Question: I tried to change my character set with the project defaults but when I access the property page on my project and I go the general section in the configuration properties, it doesn't show the project defaults. Do you know any way to fix it so that I can edit my character set?

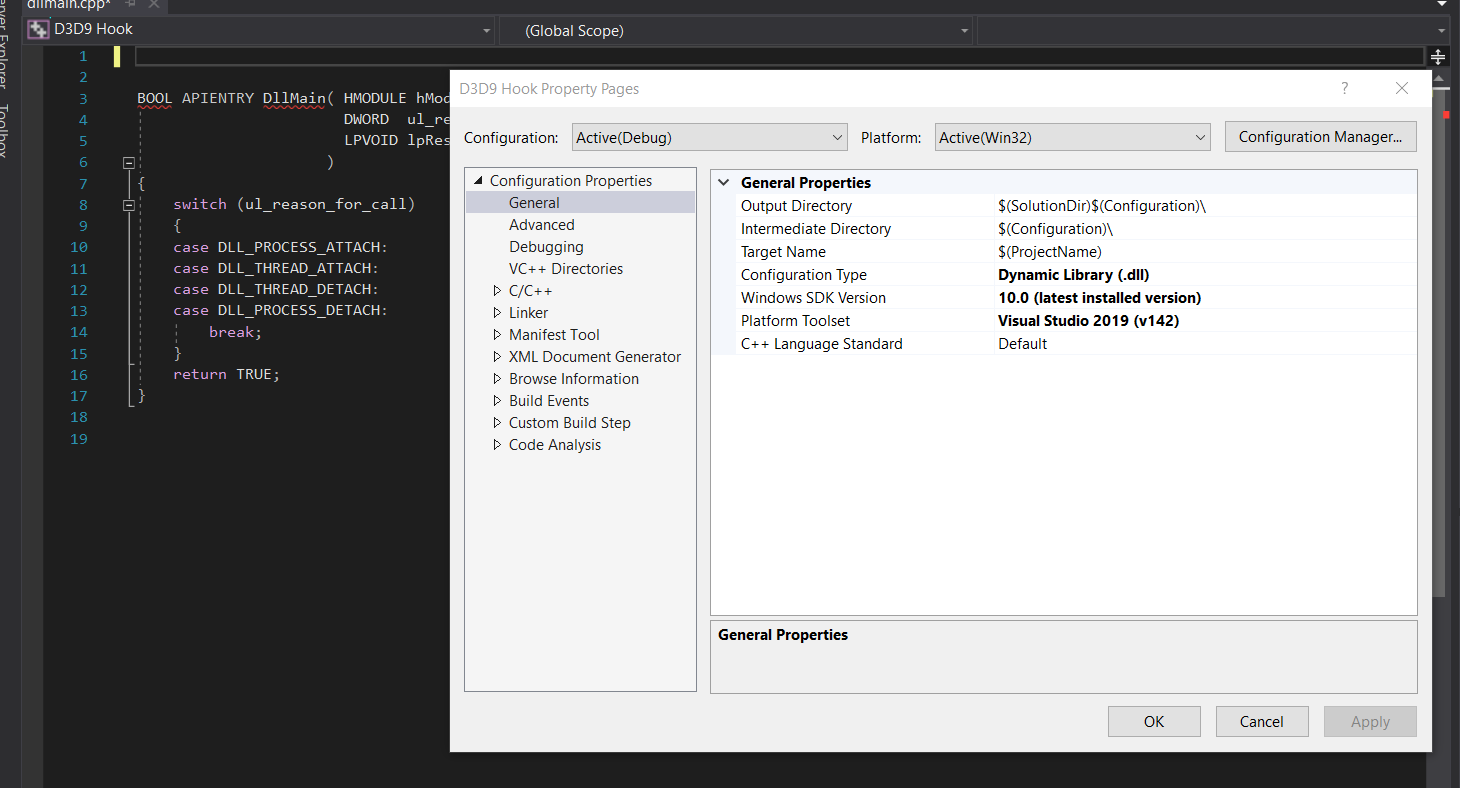
Answer: You have selected the wrong menu for character set. Its in the advanced settings of Visual Studio 2019
<URL>